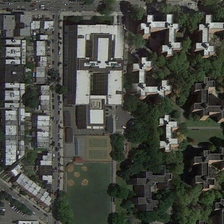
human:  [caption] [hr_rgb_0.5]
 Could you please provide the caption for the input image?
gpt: many buildings and green trees are in a school .

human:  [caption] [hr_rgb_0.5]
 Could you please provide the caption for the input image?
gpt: many buildings and green trees are in a school .

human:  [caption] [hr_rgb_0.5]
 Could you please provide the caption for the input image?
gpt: many buildings and green trees are in a school .

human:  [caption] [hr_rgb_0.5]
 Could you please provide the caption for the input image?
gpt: many buildings and green trees are in a school .

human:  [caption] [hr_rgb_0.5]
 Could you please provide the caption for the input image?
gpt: many buildings and green trees are in a school .